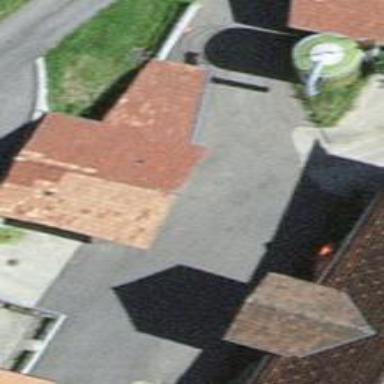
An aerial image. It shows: Shed.